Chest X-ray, AP view. Patient: 64 years old, sex F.
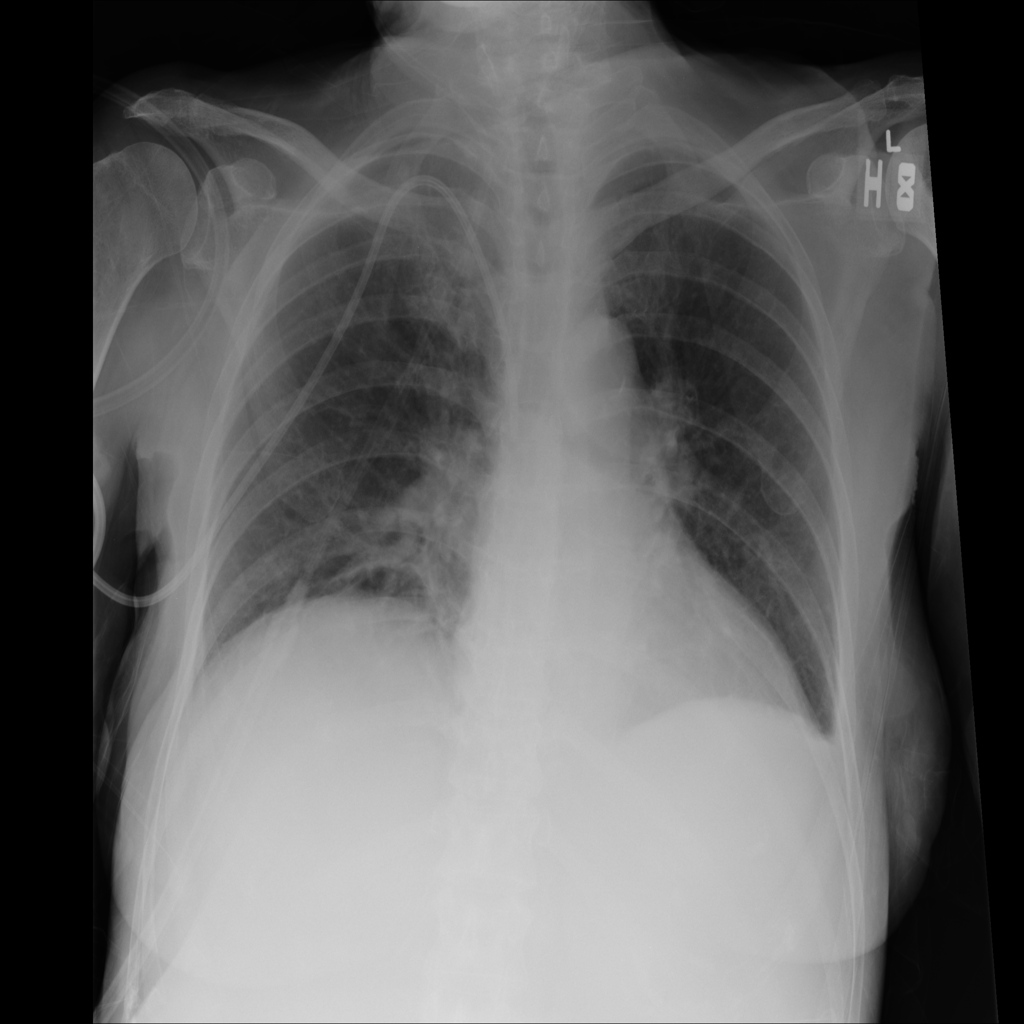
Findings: Effusion